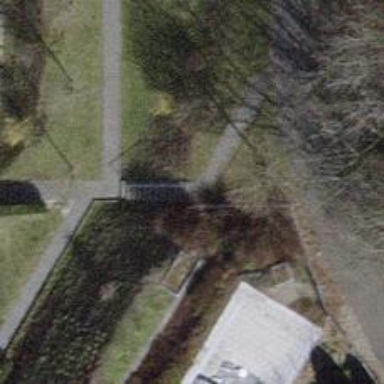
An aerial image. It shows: Set of concrete steps.